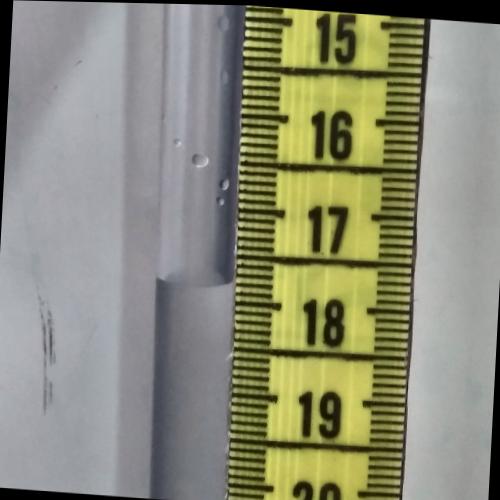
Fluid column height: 17.8 cm